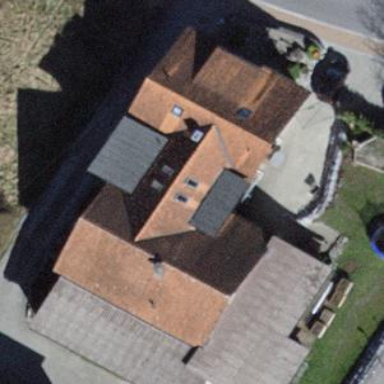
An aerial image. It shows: Part of building.